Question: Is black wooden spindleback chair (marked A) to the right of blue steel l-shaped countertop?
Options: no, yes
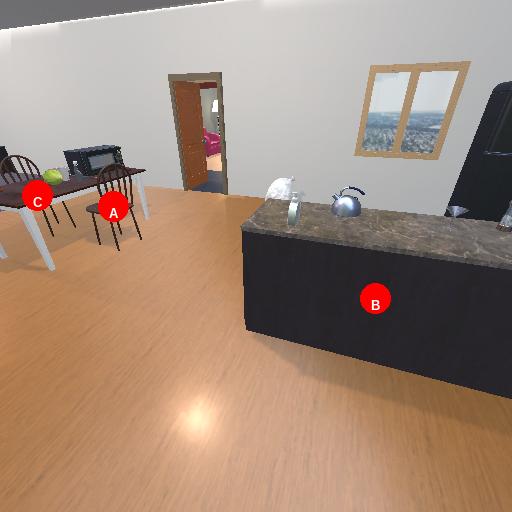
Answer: no